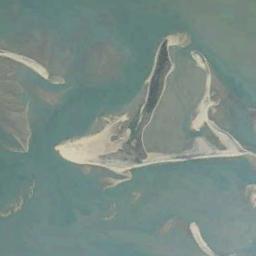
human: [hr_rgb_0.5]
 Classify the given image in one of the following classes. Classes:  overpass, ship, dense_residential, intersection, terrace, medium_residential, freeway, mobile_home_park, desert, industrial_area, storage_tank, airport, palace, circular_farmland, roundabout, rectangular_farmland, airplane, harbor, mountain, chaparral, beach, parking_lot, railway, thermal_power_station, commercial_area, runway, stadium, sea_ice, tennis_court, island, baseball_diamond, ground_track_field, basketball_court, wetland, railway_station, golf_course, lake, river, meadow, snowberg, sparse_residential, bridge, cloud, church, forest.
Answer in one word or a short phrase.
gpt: island